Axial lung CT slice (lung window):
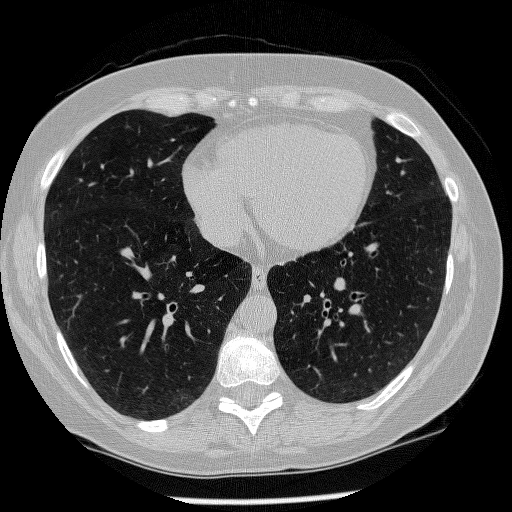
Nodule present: no